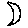
Label: moon